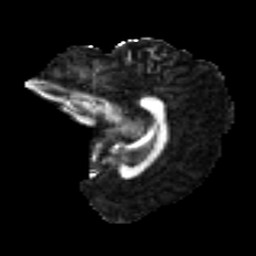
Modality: FA
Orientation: sagittal
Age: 28
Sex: female
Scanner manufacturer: ge
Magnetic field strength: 3 T
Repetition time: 7.8 s
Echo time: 0.0606 s